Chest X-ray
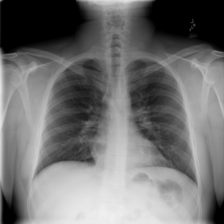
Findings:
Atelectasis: negative
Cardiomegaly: negative
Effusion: negative
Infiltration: negative
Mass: negative
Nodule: negative
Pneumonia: negative
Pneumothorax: negative
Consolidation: negative
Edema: negative
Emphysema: negative
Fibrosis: negative
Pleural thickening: negative
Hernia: negative